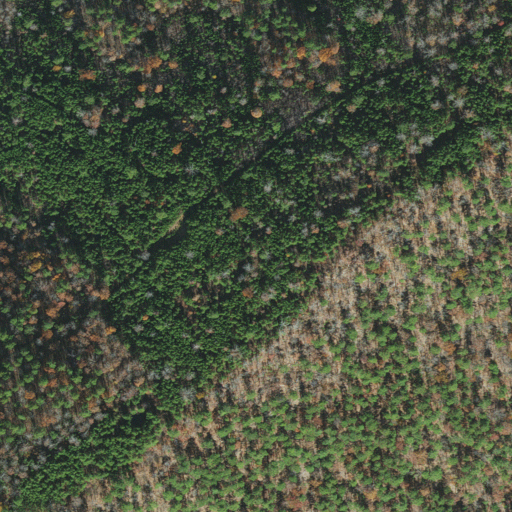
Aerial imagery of mountain in Arkansas named Carely Mountain containing mixed forest, evergreen forest, deciduous forest, and shrub